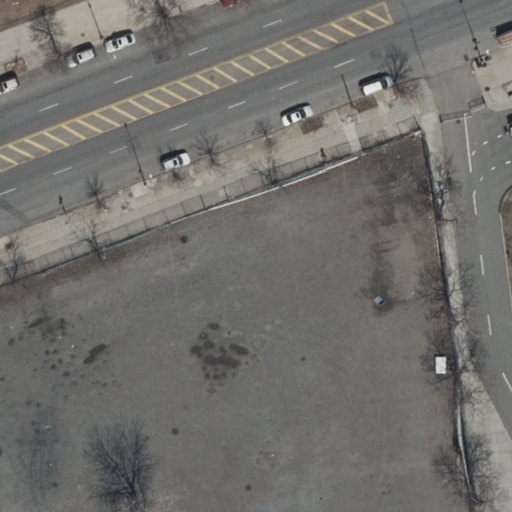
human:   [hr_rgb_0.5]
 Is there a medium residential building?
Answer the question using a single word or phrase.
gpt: no

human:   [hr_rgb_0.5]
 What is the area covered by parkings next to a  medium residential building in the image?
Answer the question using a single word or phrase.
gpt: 0m2

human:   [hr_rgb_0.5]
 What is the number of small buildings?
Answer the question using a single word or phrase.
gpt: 0

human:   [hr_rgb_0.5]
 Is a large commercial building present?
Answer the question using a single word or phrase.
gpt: no

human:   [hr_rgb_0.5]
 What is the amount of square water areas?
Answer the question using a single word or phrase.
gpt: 0

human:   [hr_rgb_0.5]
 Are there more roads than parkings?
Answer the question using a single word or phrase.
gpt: yes

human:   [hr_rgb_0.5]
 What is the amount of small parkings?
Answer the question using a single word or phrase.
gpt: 0

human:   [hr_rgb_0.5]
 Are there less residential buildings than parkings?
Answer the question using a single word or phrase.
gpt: yes

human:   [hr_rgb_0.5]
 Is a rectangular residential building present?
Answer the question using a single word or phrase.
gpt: no

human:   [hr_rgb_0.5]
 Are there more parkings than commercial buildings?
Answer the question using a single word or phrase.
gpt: yes

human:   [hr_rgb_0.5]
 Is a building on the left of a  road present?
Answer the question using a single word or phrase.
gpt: yes

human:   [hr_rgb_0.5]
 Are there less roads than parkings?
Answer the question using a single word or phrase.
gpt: no

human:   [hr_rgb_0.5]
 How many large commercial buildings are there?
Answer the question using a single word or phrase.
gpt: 0

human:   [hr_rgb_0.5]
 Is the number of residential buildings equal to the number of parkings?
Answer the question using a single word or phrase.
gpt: no

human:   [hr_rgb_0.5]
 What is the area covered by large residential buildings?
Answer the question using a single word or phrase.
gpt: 0m2

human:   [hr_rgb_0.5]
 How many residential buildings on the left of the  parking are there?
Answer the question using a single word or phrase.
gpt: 0

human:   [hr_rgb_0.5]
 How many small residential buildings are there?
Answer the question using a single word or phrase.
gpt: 0

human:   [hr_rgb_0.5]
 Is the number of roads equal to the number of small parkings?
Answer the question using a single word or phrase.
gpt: no

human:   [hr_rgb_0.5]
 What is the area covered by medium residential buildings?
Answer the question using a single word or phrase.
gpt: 0m2

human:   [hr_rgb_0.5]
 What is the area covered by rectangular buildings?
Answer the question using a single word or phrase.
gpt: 176m2

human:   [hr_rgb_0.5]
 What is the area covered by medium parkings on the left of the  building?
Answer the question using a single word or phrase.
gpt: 0m2

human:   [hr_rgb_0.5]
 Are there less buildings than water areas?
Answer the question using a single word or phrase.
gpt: no

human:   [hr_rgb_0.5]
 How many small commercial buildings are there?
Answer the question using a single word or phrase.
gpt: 0

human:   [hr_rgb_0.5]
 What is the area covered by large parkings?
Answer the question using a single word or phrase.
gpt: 0m2

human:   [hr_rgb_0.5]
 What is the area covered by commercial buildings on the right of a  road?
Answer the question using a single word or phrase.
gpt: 0m2

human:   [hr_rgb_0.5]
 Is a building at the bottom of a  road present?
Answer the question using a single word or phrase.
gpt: yes

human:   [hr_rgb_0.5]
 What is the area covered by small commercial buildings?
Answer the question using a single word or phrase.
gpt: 0m2

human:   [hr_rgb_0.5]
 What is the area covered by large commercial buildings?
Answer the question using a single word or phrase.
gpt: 0m2

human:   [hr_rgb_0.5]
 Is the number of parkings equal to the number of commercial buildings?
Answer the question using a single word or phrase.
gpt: no

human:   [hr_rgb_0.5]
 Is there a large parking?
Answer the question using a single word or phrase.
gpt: no

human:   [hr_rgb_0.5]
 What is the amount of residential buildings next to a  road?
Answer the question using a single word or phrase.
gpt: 0

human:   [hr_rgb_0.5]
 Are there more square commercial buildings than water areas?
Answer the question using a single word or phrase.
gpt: no

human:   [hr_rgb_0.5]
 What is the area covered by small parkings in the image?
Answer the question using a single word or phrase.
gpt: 0m2

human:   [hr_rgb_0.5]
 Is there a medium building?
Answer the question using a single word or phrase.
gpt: yes

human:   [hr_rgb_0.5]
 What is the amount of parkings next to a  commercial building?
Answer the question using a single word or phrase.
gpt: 0

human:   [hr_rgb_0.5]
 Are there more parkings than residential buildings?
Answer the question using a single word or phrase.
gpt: yes